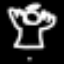
Label: angel